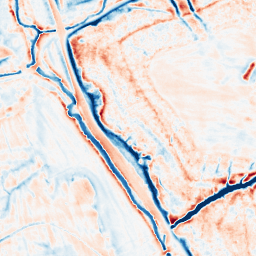
Category: multiscale
Decomposition family: dog_multiscale
Decomposition parameters: sigma_ratio: 2
n_scales: 3
base_sigma: 0.5
Upsampling method: bicubic
Upsampling parameters: scale: 4
Upsampling scale: 4